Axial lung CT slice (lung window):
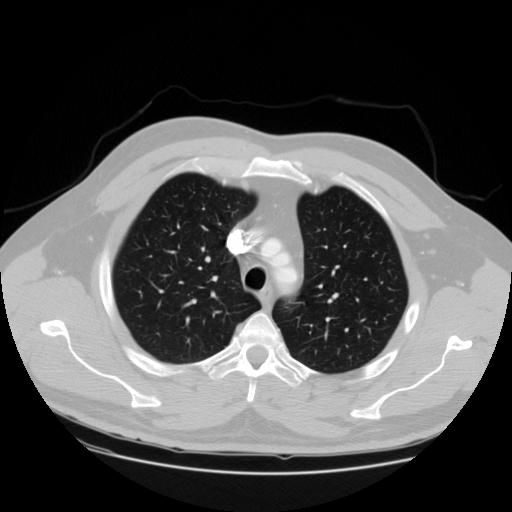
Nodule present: no